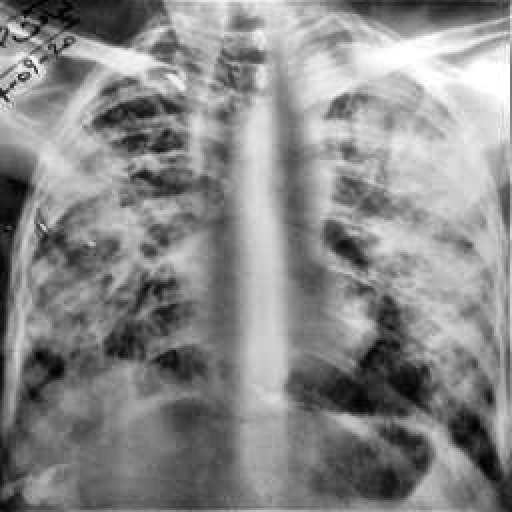
Finding: TUBERCULOSIS